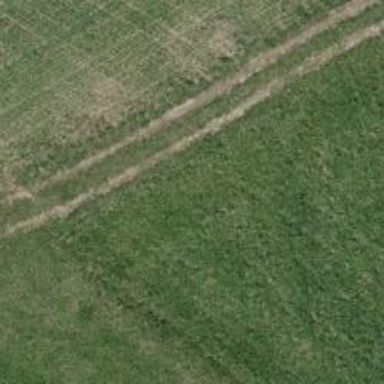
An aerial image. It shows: Grass track with grade5 track type.